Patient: sex M, age 57
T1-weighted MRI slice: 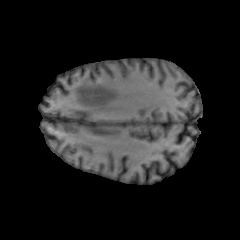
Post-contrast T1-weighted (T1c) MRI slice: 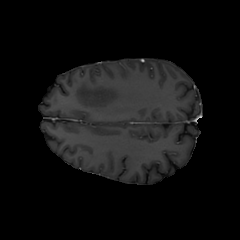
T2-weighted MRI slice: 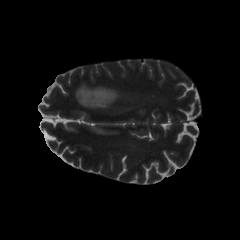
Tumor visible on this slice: yes
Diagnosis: Glioblastoma, IDH-wildtype
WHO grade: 4